Question: My idea is to try and generate random data points (2D, x and y coordinates) that would lie in close proximity to one another mimicking the following scenario:
1. I choose e.g. 10 points on one object.
2. There are 200 such objects in a database.
3. I record the coordinates of 10 points on the same locations on all the objects. So the data I have consists of 200x10 rows, so that first 10 rows represent coordinates of 10 points sampled on the first object, the next 10 represent the same points on the second object, and so on.
Collections of points in objects should be close in the scatterplot, but they should not be exactly the same, or too far apart. Now if I use plain random generators, most of the time I end up with a lot of evenly spaced random points...
This is the procedure I've tried using numpy, pandas and matplotlib and a cool usage of multvariate normal from from <URL> post.
'''
import numpy as np
import pandas as pd
import matplotlib.pyplot as plt
import brewer2mpl as bmpl
#the part of the code I use for generating correlated ranges for points
#but I have used it for generating x,y coords as well but it didn't work out
corr = 0.95
means = [200, 180]
stds = [10, 10]
covs = [[stds[0]**2, stds[0]*stds[1]*corr],[stds[0]*stds[1]*corr, stds[1]**2]]
coordstest = np.random.multivariate_normal(means, covs, 20)
#now the part for generating x and y coords
coords1x = np.random.uniform(coordstest[0,0], coordstest[0,1], 200)
coords1y = np.random.uniform(coordstest[1,0], coordstest[1,1], 200)
coords2x = np.random.uniform(coordstest[2,0], coordstest[2,1], 200)
coords2y = np.random.uniform(coordstest[3,0], coordstest[3,1], 200)
... up to 10
#them make them into two-column arrays
coords1 = np.vstack((coords1x, coords1y)).T
coords2 = np.vstack((coords2x, coords2y)).T
... up to 10
#and generate individual levels
individuals = np.arange(0,200) #generate individual levels
individuals = np.tile(individuals, 10)
individuals = pd.Series(individuals)
#finally generate pandas data frame and plot the results
allCoords = np.concatenate((coords1, coords2, coords3, coords4, coords5, coords6, coords7, coords8, coords9, coords10))
allCoords = pd.DataFrame(allCoords)
allCoords.columns = ['x','y']
allCoords['individuals'] = individuals
allCoords['index'] = allCoords.index.tolist()
allCoords = allCoords.sort_index(by=['individuals', 'index'])
del allCoords['index']
allCoords = allCoords.set_index(np.arange(0,2000))
plt.scatter(allCoords['x'], allCoords['y'], c = allCoords['individuals'], s = 40, cmap = 'hot')
'''
This is the scatter

and the same colored points should be grouped locally. Any ideas how this could be accomplished?
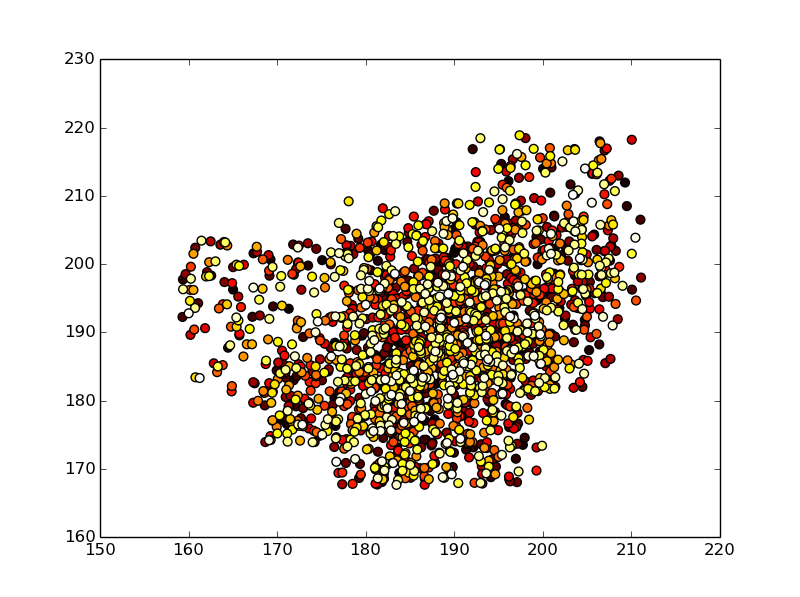
Answer: In fact you generate normally distributed intervals, and then uniformly distributed points within. Not surprisingly, you end up with non colocated groups of points.
To get colocated groups of points, you should choose expected locations:
'''
coordstest = np.vstack([np.random.uniform(150, 220, 20),
np.random.uniform(150, 220, 20)]).T
'''
Then generate points according to them:
'''
coords = np.vstack([np.random.multivariate_normal(coordstest[i,:], covs, 200)
for i in range(10)])
'''
And plot
'''
individuals = (np.arange(0,200).reshape(-1,1)*np.ones(10).reshape(1,-1)).flatten()
individuals = pd.Series(individuals)
allCoords = pd.DataFrame(coords, columns = ['x','y'])
plt.scatter(allCoords['x'], allCoords['y'], c = individuals,
s = 40, cmap = 'hot')
'''

Note that point are generated with linear dependency due to nontrivial covariance paramether for multivariate_normal. If you don't need it, you can for example do
'''
coords = np.vstack([np.random.multivariate_normal(coordstest[i,:],
[[10,0],[0,10]], 200) for i in range(10)])
'''
resulting in